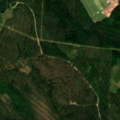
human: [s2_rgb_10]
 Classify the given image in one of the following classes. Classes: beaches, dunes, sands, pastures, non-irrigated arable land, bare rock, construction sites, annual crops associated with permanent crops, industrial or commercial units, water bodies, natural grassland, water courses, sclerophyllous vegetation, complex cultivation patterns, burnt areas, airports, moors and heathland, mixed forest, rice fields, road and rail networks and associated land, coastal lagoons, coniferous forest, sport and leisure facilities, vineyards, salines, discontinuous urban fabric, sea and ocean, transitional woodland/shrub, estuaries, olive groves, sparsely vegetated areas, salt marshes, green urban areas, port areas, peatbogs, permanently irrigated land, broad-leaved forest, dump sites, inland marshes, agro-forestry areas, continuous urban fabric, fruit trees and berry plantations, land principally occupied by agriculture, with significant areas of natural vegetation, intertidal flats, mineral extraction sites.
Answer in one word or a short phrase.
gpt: coniferous forest, mixed forest, transitional woodland/shrub